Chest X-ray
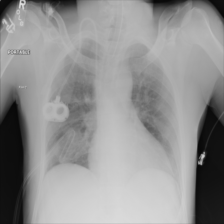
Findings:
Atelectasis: negative
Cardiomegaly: negative
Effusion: negative
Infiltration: negative
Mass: negative
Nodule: negative
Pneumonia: negative
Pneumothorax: positive
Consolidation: negative
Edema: negative
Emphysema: negative
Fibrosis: negative
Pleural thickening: negative
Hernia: negative